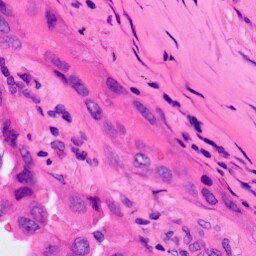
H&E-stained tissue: Lung